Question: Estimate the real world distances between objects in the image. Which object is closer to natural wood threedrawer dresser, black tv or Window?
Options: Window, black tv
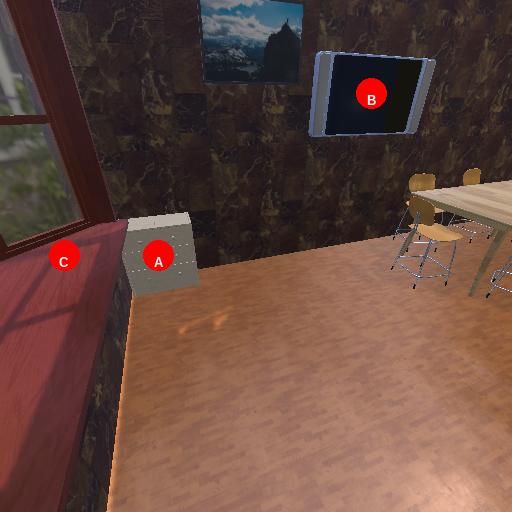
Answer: Window